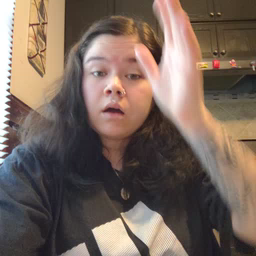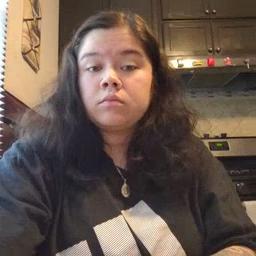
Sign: jeans